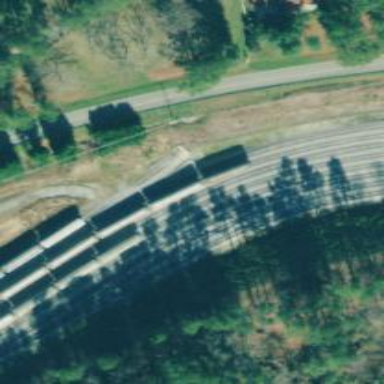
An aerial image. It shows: Railway spur service line primarily used for agricultural freight transportation.